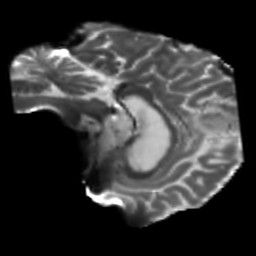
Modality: T2w
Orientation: sagittal
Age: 61
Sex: male
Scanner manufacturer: siemens
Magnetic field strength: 3 T
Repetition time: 5.25 s
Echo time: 0.08 s